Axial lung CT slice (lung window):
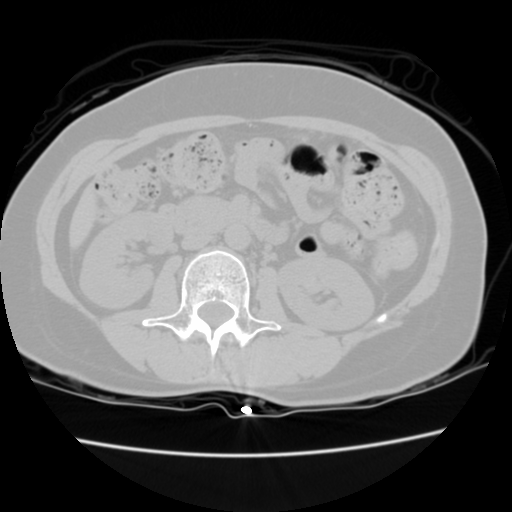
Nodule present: no